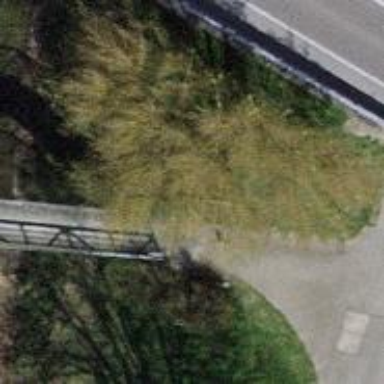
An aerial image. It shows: Bollard barrier.